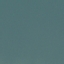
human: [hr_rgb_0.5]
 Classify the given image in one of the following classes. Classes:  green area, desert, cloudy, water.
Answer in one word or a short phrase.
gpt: water